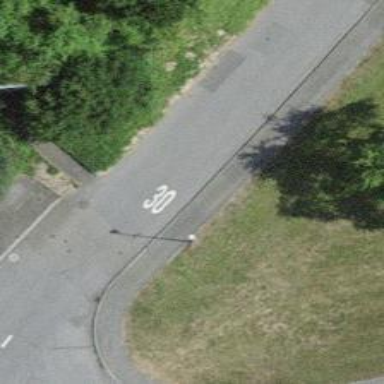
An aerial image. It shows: Sidewalk.